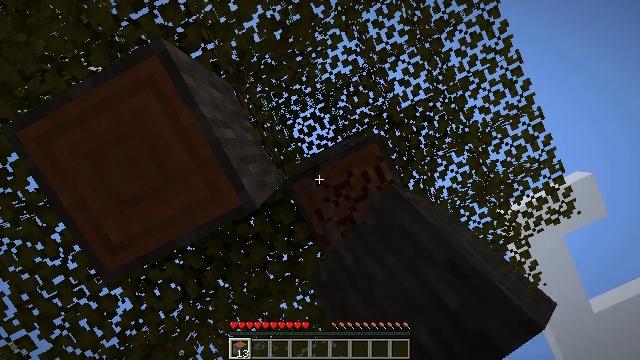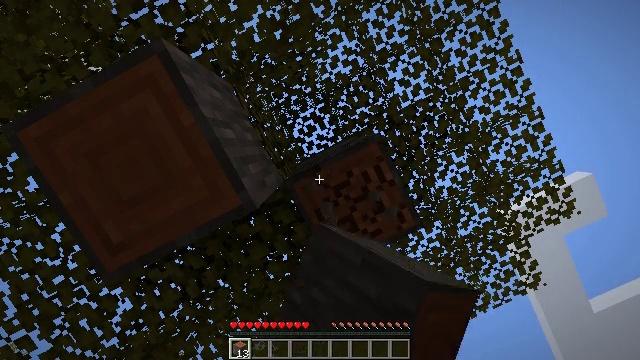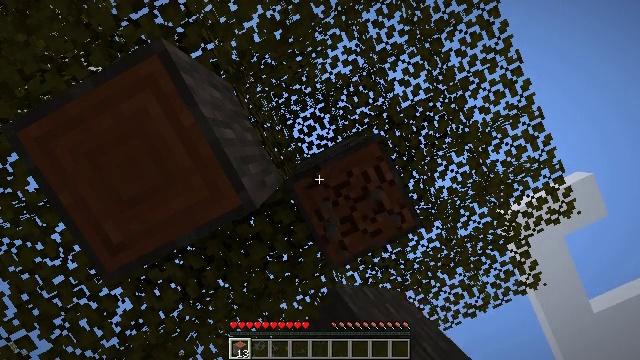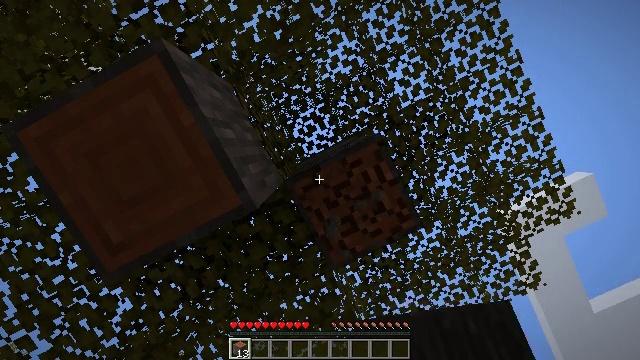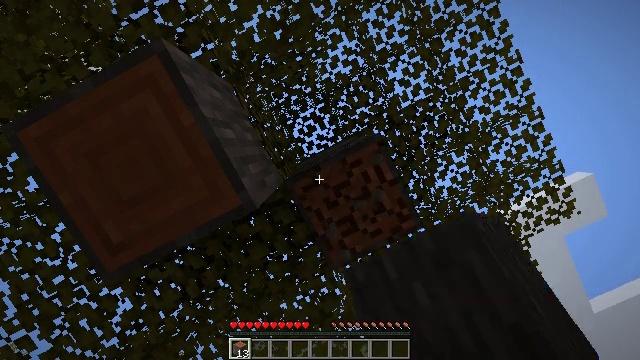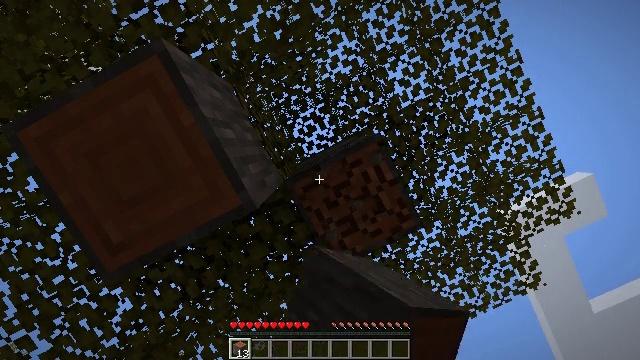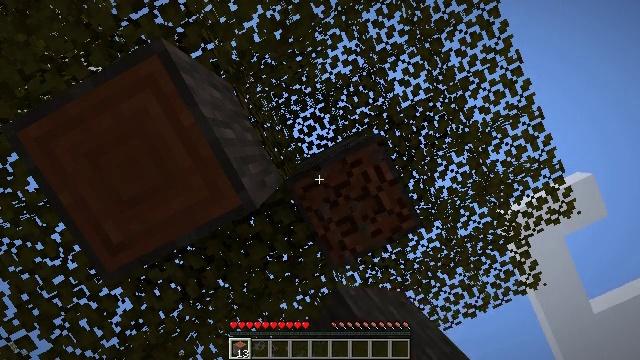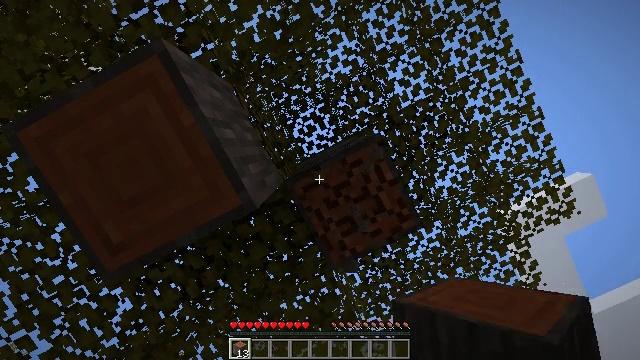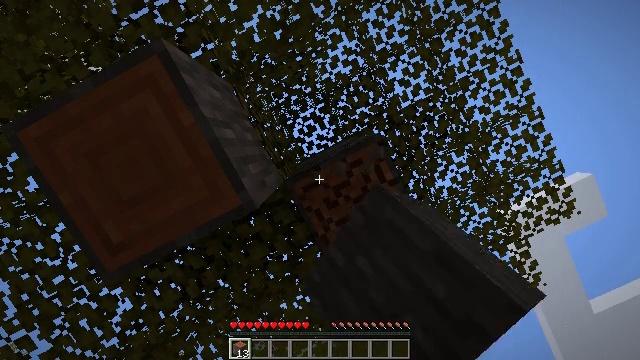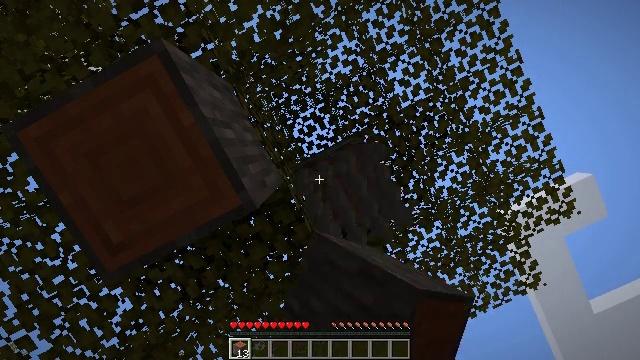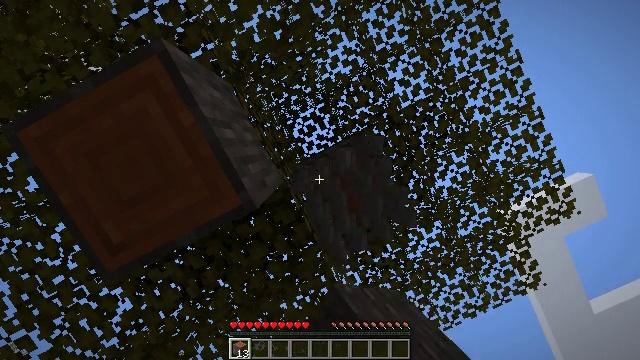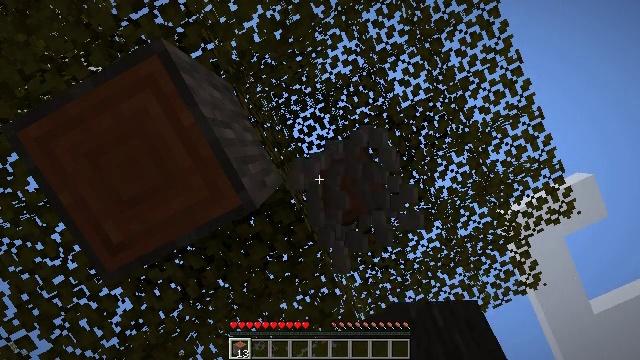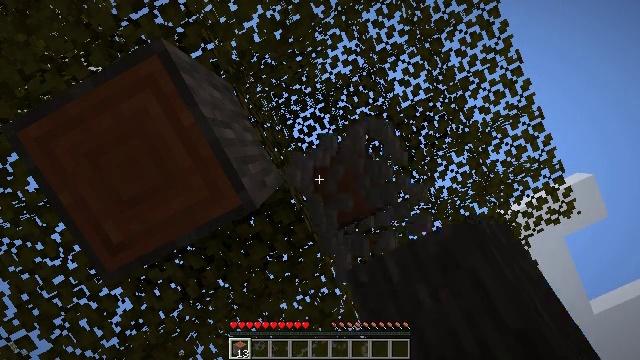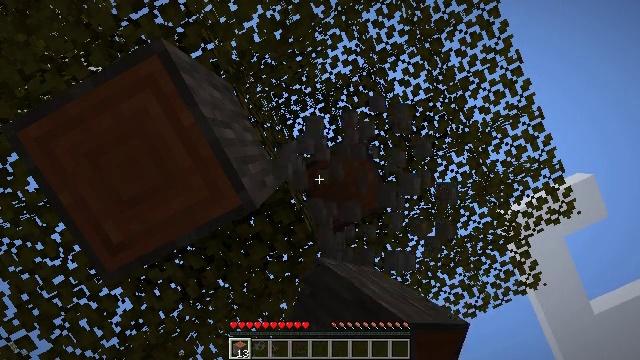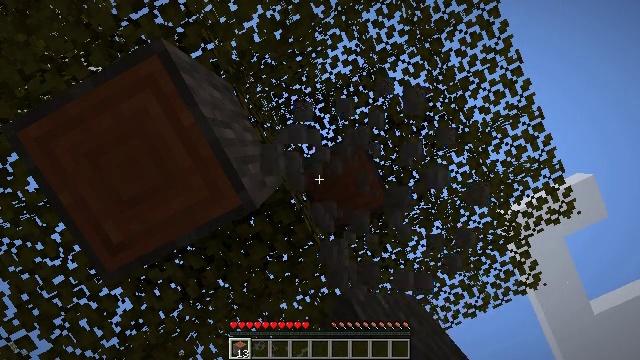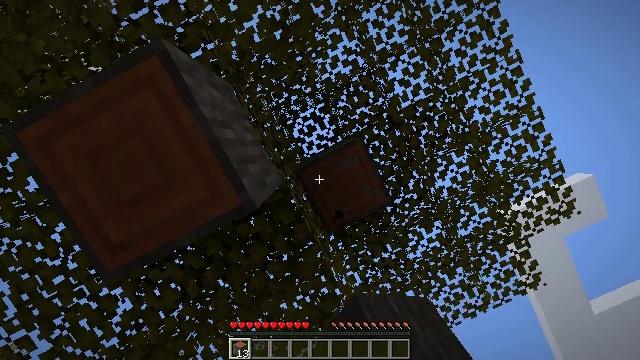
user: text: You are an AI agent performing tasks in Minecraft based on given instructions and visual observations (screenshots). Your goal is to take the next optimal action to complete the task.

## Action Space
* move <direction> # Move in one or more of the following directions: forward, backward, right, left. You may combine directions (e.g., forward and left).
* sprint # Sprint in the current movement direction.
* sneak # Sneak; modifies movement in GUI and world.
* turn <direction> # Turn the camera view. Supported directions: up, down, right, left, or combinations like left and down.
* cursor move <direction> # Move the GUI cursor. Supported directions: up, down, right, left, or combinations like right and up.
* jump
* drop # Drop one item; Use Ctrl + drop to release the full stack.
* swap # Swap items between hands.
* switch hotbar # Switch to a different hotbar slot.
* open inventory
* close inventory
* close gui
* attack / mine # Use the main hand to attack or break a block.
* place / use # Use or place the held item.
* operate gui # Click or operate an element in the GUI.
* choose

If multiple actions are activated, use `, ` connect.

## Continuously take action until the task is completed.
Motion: motion action
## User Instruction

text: Chop down the acacia log.
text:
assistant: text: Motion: attack / mine
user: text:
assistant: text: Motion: attack / mine
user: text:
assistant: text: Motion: attack / mine
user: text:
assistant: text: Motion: attack / mine
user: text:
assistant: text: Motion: attack / mine
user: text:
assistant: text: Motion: attack / mine
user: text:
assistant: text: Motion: attack / mine
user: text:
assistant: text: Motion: attack / mine
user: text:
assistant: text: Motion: attack / mine
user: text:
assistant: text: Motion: attack / mine
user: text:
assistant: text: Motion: attack / mine
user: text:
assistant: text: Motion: attack / mine
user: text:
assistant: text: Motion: attack / mine
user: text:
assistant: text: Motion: attack / mine
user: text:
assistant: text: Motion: attack / mine
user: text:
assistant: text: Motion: attack / mine
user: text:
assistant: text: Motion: attack / mine
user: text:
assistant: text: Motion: attack / mine
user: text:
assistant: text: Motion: attack / mine
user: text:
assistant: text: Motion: attack / mine
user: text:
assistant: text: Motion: attack / mine
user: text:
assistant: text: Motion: attack / mine
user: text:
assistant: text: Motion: attack / mine
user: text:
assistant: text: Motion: attack / mine
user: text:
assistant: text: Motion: attack / mine
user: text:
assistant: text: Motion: attack / mine
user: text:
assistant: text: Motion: attack / mine
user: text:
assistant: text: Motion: attack / mine
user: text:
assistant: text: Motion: attack / mine
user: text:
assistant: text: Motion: attack / mine